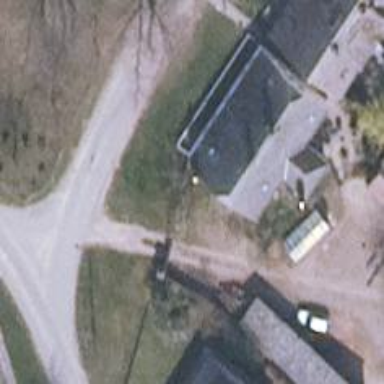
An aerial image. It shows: Detached building with half-hipped roof.